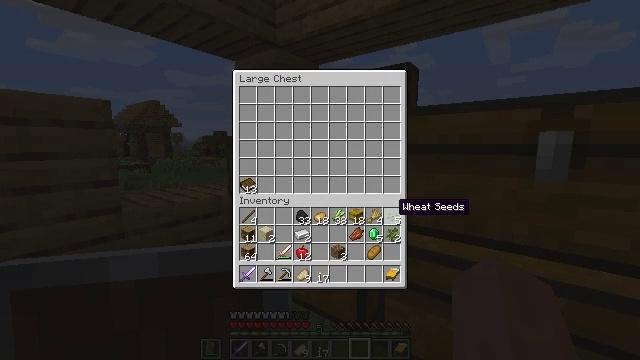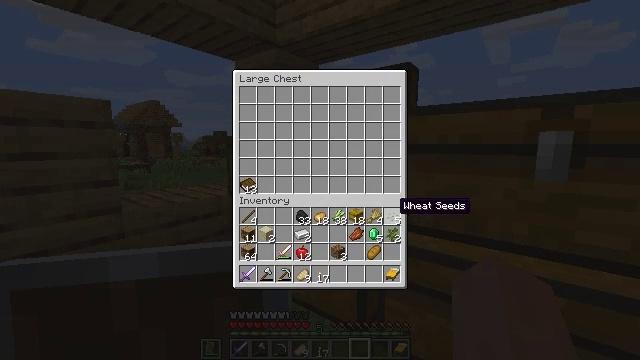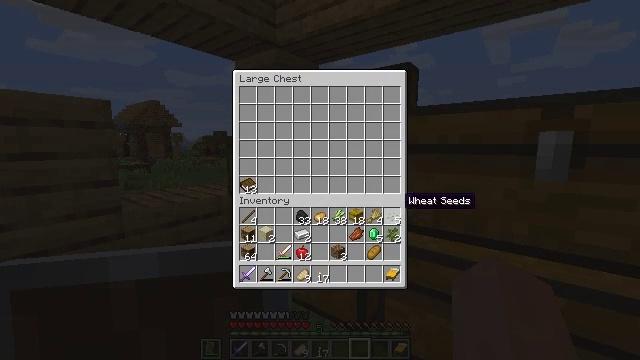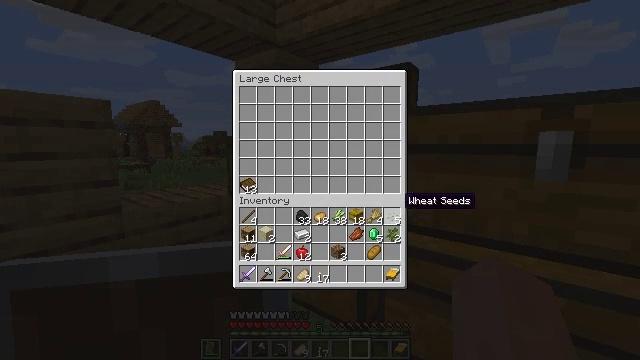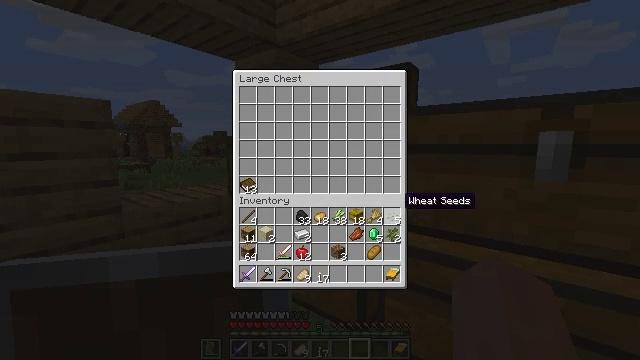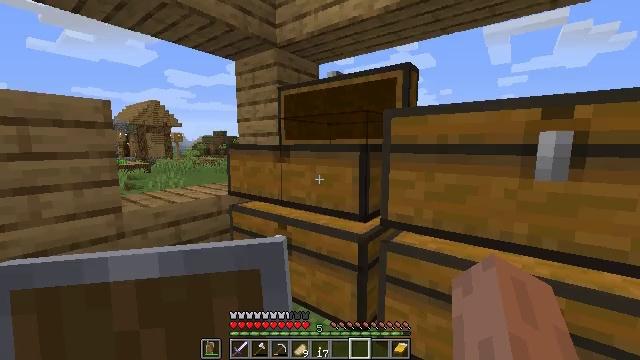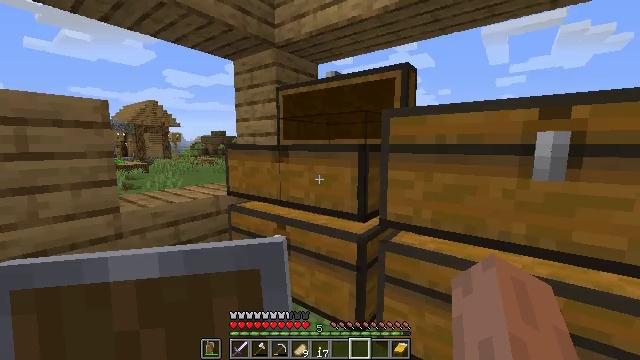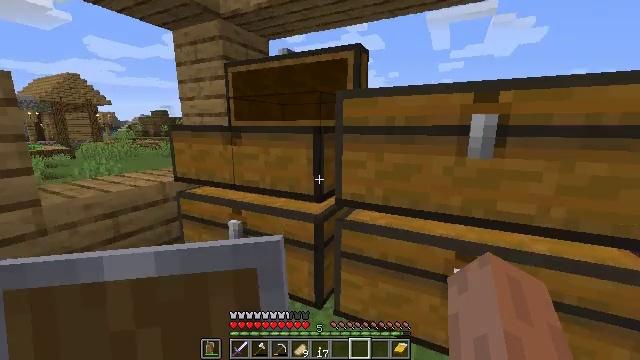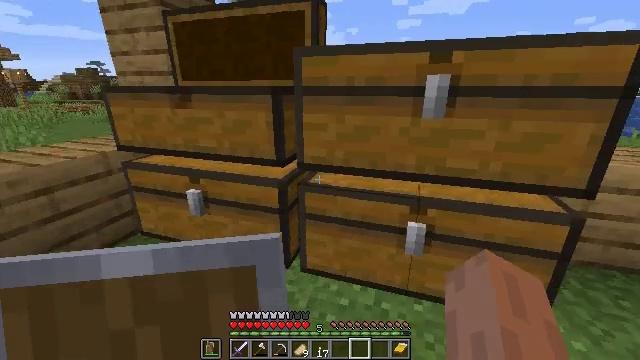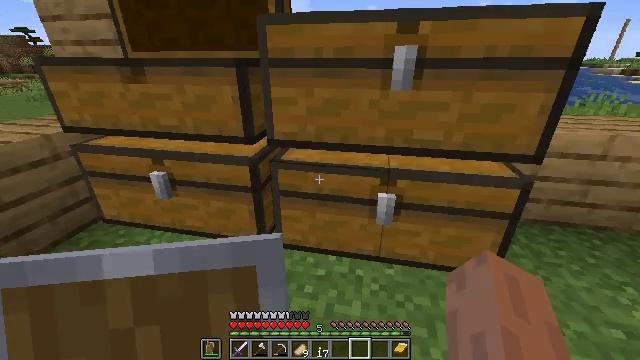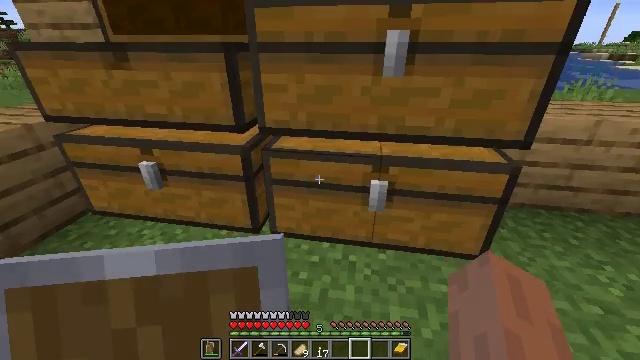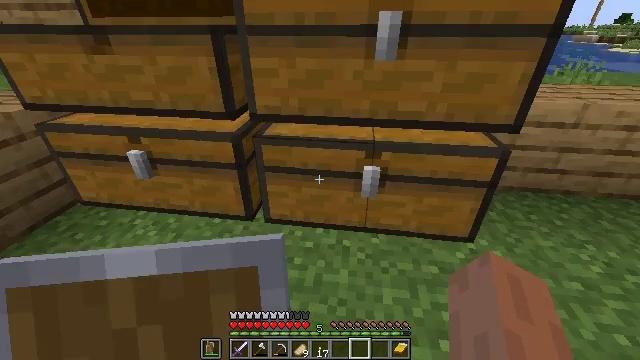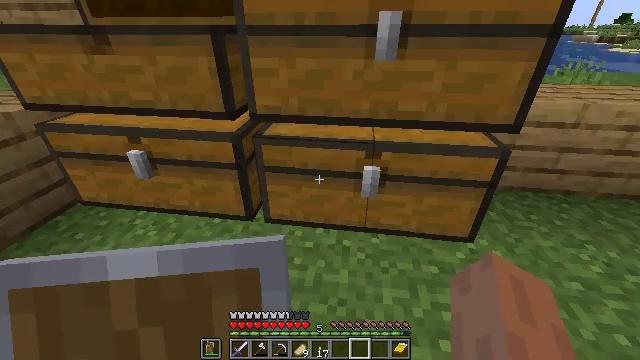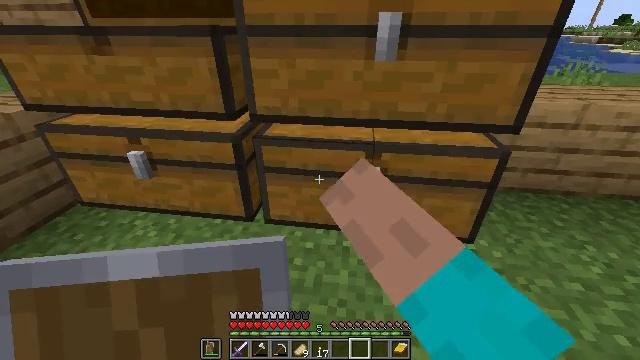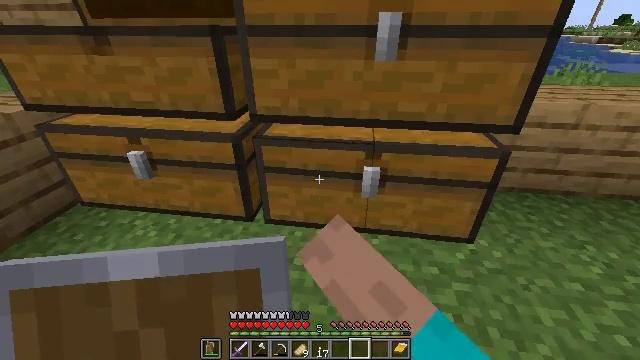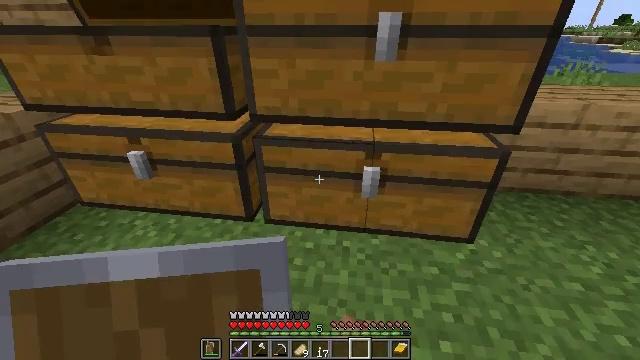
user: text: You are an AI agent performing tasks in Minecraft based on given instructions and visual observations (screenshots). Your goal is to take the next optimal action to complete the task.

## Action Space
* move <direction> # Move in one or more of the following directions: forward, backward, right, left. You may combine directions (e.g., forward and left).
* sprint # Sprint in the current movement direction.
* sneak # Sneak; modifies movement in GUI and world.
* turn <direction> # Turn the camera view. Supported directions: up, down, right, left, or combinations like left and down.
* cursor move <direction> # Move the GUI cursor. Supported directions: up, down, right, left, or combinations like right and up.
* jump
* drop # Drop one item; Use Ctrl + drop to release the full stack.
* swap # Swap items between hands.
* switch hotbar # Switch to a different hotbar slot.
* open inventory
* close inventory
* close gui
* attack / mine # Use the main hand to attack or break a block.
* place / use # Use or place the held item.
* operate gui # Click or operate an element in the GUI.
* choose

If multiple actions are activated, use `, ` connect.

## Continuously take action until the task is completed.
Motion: motion action
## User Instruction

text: Use a crafting table to craft wheat.
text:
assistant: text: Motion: no_op
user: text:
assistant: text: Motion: no_op
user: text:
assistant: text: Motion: no_op
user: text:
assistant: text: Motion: no_op
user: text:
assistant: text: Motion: close inventory
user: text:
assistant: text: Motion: close inventory
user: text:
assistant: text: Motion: turn right and down, close inventory
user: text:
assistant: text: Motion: turn right and down
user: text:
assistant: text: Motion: turn right and down
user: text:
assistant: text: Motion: turn right and down
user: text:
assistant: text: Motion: turn right and down
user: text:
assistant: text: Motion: use / place
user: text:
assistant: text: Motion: use / place
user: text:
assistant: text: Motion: use / place
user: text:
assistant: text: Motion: no_op
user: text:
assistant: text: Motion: no_op
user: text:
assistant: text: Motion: open gui
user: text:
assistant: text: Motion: no_op
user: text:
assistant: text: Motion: no_op
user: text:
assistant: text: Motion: close gui
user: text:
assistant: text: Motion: no_op
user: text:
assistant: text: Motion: no_op
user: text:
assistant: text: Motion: open inventory
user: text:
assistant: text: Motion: open inventory
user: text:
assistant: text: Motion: no_op
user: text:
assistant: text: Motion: cursor move right
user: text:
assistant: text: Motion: cursor move right
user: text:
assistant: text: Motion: cursor move right
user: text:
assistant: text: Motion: no_op
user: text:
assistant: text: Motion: no_op